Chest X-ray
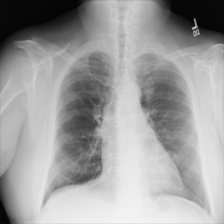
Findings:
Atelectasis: negative
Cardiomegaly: negative
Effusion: negative
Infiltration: negative
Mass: negative
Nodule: negative
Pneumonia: negative
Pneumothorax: negative
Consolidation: negative
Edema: negative
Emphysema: negative
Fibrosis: negative
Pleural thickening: negative
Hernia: negative